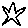
Label: star